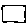
Label: square